Question: I have highchart and which looks like this ;[if i commented out max value of xAxis i see this image below ]

Here is the similar jsfiddle ;
<URL>
I want to push the bars to all the way left side of the chart.
I actually can do it using hard coded json value on max: of xAxis . but my json value depends on 'year+month+day+hours+min+sec.' so when some of the values here are changed , then i have to change the hard coded value to something else so it is not logical .
If there is anyway using a max value dynamically Please help me.
Thanks
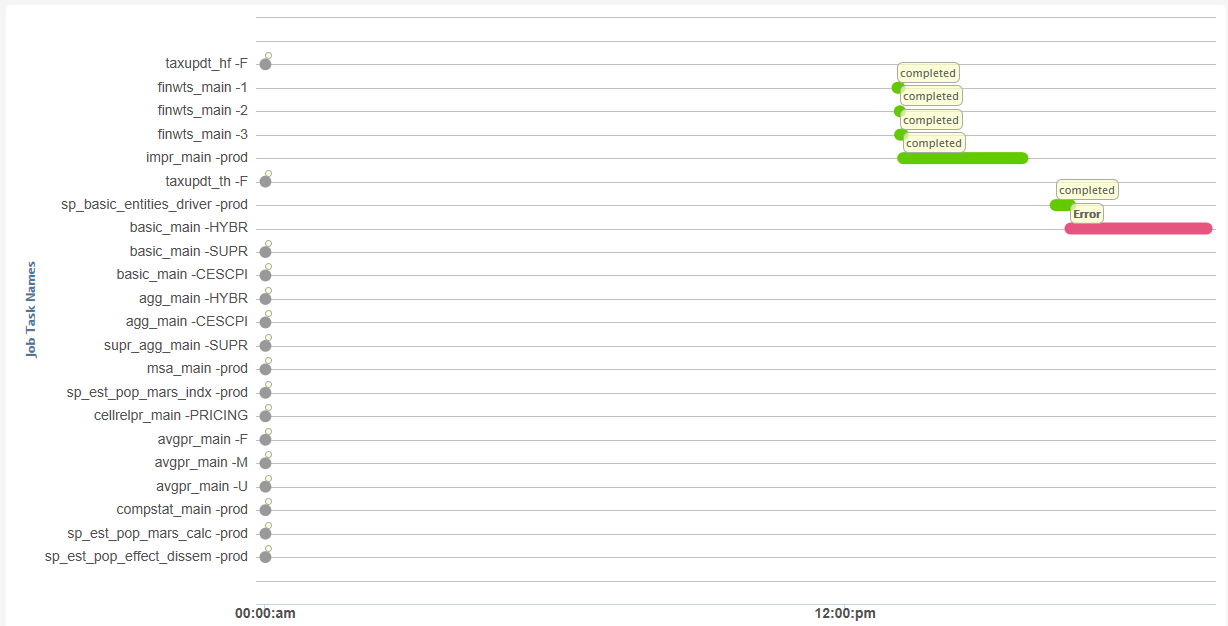
Answer: Solution is to increase 'maxPadding', <URL>.
More info about 'maxPadding' in the <URL>:
> Padding of the max value relative to the length of the axis. A padding of 0.05 will make a 100px axis 5px longer. This is useful when you don't want the highest data value to appear on the edge of the plot area. When the axis' max option is set or a max extreme is set using axis.setExtremes(), the maxPadding will be ignored. Defaults to 0.01.